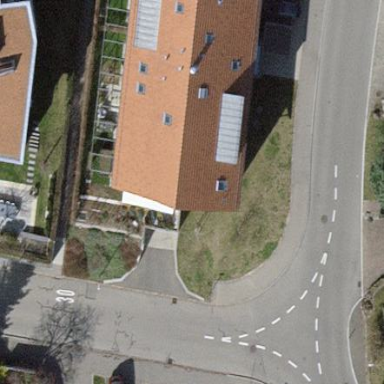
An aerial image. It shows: Terrace building.